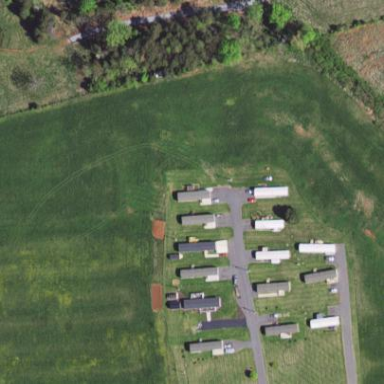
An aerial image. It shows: Residential area known as trailer park.